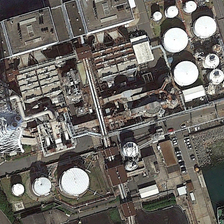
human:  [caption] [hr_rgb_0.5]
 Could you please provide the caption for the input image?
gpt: some white storage tanks are in a factory near a river .

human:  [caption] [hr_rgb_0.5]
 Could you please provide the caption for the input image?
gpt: some white storage tanks are in a factory near a river .

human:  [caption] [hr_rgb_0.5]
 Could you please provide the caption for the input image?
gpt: some white storage tanks are in a factory near a river .

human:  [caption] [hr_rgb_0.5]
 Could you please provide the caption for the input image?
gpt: some white storage tanks are in a factory near a river .

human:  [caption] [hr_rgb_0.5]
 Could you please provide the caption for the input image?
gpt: some white storage tanks are in a factory near a river .